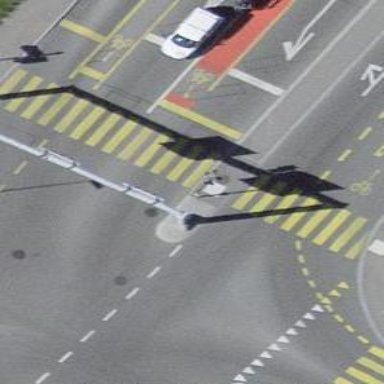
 featuring dedicated cycle lane and bus lane."